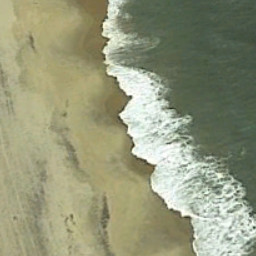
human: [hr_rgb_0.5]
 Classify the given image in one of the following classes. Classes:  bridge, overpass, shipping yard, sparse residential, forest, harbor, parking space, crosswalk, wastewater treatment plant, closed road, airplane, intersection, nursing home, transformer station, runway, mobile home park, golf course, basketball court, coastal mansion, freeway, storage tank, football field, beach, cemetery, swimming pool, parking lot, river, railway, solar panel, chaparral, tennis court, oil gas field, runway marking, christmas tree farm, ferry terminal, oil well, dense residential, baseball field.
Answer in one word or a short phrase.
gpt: beach